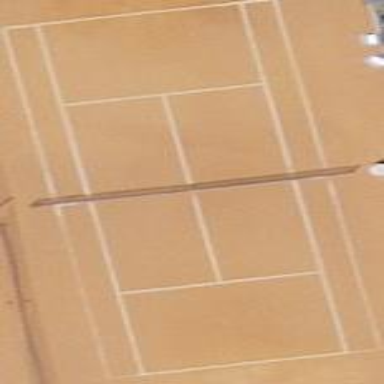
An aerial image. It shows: Tennis court in leisure pitch.